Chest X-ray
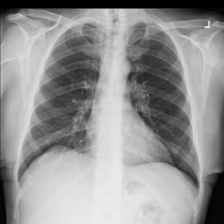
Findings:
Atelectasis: negative
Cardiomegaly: negative
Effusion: negative
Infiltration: negative
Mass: negative
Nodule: negative
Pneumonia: negative
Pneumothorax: negative
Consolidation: negative
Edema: negative
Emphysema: negative
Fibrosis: negative
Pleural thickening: negative
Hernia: negative